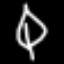
Label: leaf